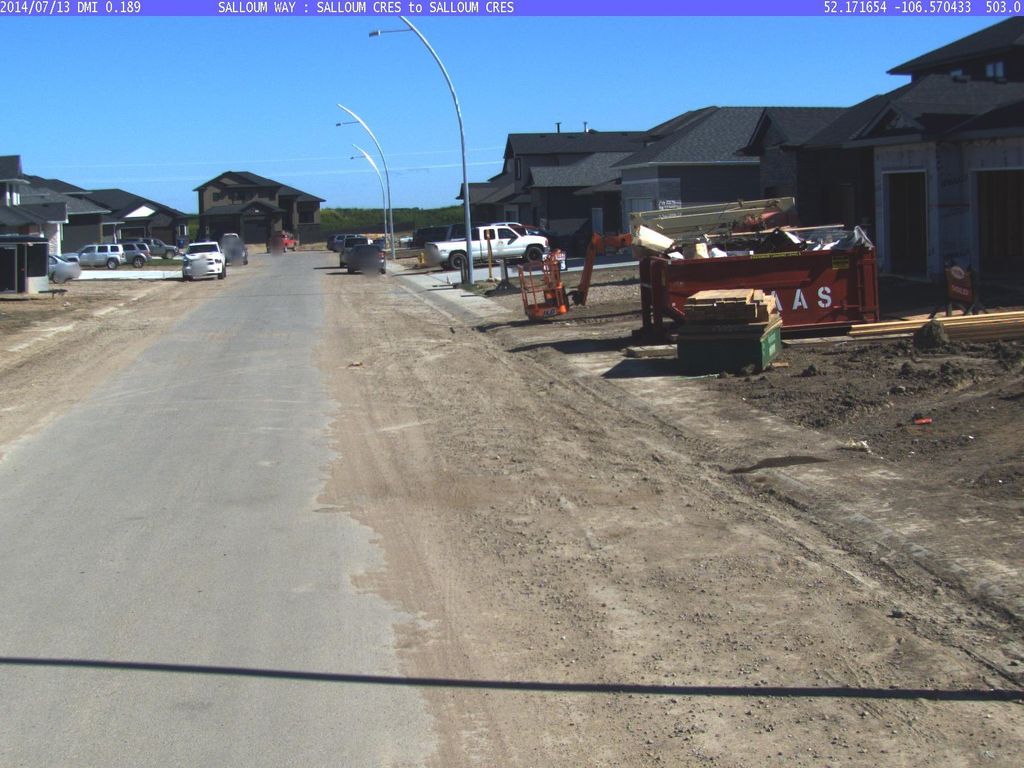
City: saskatoon